I will show an image sequence of human cooking. I have annotated the images with numbered circles. Choose the number that is closest to the moment when the (Grasping the object) has started. You are a five-time world champion in this game. Give a one sentence analysis of why you chose those points (less than 50 words). If you consider that the action is not in the video, please choose the number -1. Provide your answer at the end in a json file of this format: {"points": []}
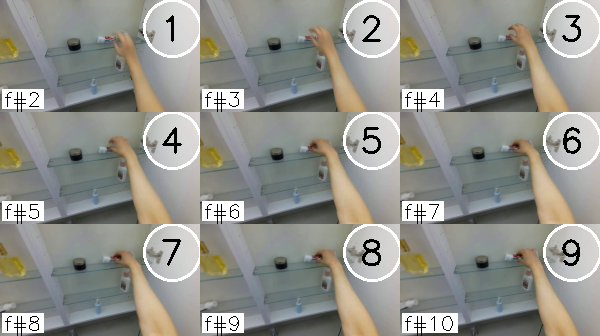
Frame 4 shows the clearest moment of hand-object contact.
{"points": [4]}